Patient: sex F, age 63
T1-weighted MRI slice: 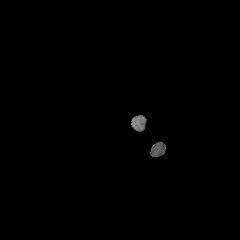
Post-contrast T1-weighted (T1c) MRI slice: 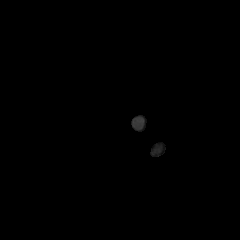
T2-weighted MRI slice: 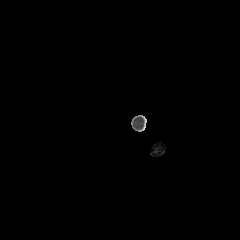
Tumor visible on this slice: no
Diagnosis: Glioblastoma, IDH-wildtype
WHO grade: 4